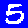
Digit: 5